Question: I want to program a vfd display to use with vb.net
Currently, I'm only able to send text to the vfd display, however it's still not in correct format. I couldn't figure it out, so I will include the programming manual.
Things that I want to do:
- - -
Here's the code that I used:
'''
Dim sp As New SerialPort()
sp.PortName = "COM1"
sp.BaudRate = 9600
sp.Parity = Parity.None
sp.DataBits = 8
sp.StopBits = StopBits.One
sp.Open()
sp.WriteLine(TextBox1.Text)
sp.WriteLine(TextBox2.Text)
sp.Close()
sp.Dispose()
sp = Nothing
'''

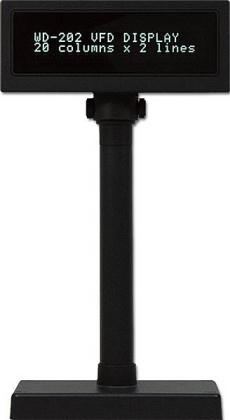
Answer: To send binary data, it's best to use the overload of the 'SerialPort.Write' method which takes a byte array. If you send characters or a string, you will have to deal with character encoding which annoying at best and will fail at worst. Sometimes when you encode a numeric value to a character and then decode it back to a numeric value, the decoded value won't match the original value. Therefore, the safest and easiest way is to send the byte values as a byte array. For instance:
'''
Dim bytes() As Byte = { &H00, &H20, &HFF }
sp.Write(bytes, 0, bytes.Length)
'''
Or, if you want to load each byte by hexadecimal value individually:
'''
Dim bytes(3) As Byte
byte(0) = &H00
byte(1) = &H20
byte(2) = &HFF
sp.Write(bytes, 0, bytes.Length)
'''
Or, if you just want to send a single byte by its hexadecimal value:
'''
sp.Write(New Byte() { &H20 }, 0, 1)
'''